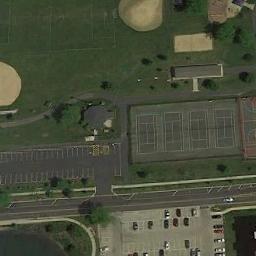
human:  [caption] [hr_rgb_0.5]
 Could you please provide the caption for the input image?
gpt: The tennis courts are surrounded by grass .

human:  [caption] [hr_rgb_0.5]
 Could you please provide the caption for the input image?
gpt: There are two tennis courts that don't go in the same direction .

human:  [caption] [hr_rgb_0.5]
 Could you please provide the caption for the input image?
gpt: Tennis court on the lawn next to two parking lots .

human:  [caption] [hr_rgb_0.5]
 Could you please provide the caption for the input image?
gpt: The tennis court is on the grass next to some trees and parking lot .

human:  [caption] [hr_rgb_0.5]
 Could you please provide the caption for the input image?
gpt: The tennis courts are on a green meadow beside a parking lot with some cars .